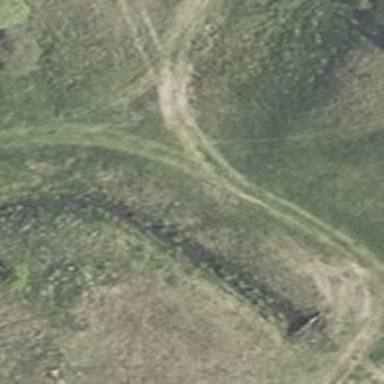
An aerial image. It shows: Grass track road with grade 5 tracktype.